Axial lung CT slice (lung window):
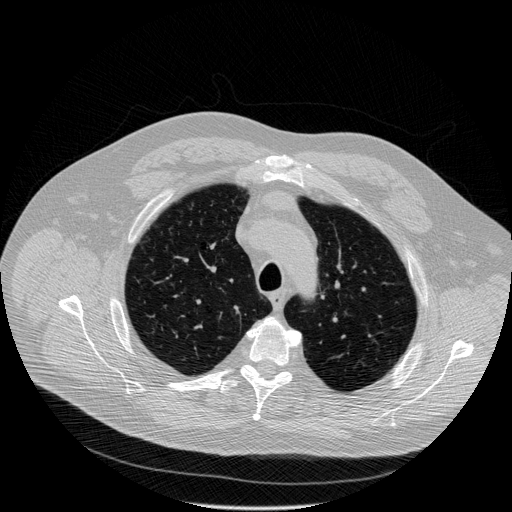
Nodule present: no